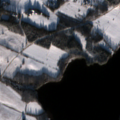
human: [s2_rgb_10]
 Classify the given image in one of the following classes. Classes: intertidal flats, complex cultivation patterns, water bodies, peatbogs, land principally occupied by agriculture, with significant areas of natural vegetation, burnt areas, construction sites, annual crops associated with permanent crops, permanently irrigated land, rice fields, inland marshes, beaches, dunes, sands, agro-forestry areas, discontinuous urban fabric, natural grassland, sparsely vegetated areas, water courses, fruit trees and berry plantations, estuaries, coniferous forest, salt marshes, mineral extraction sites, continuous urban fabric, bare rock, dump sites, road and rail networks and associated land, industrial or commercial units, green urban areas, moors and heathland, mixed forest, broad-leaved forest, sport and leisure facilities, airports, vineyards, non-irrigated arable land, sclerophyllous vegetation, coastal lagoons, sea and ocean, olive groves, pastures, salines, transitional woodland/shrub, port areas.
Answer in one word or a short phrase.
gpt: non-irrigated arable land, land principally occupied by agriculture, with significant areas of natural vegetation, mixed forest, water bodies